Aerial crown-view tile of a tropical tree (Barro Colorado Island, Panama), acquired 20241216:
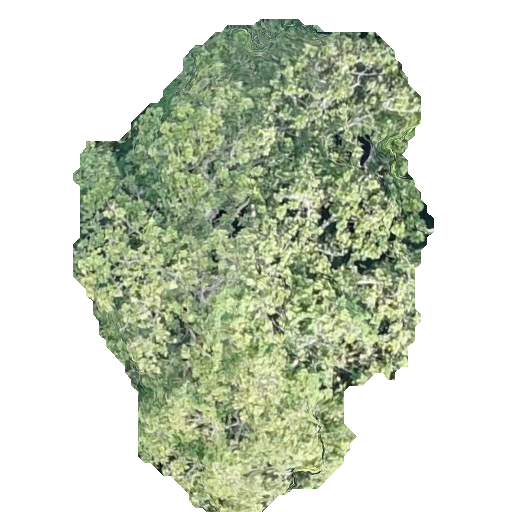
Species: Anacardium excelsum
GBIF accepted scientific name: Anacardium excelsum
Crown area: 185.218 m²